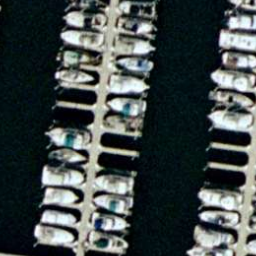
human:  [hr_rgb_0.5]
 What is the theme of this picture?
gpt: harbor